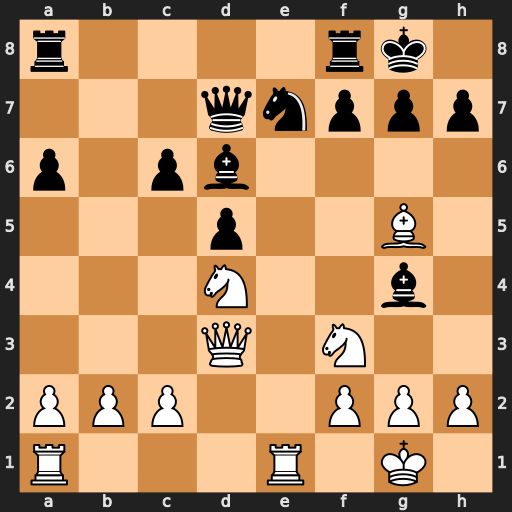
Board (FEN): r4rk1/3qnppp/p1pb4/3p2B1/3N2b1/3Q1N2/PPP2PPP/R3R1K1
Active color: w
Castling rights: -
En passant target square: -
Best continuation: Bxe7 Bxe7 Ne5